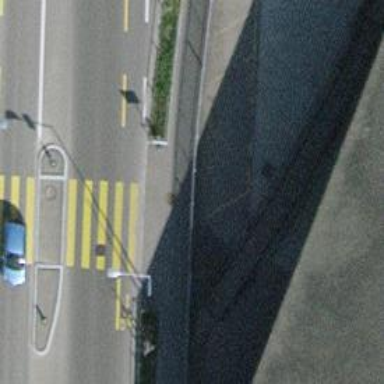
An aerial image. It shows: Sidewalk along the footway.